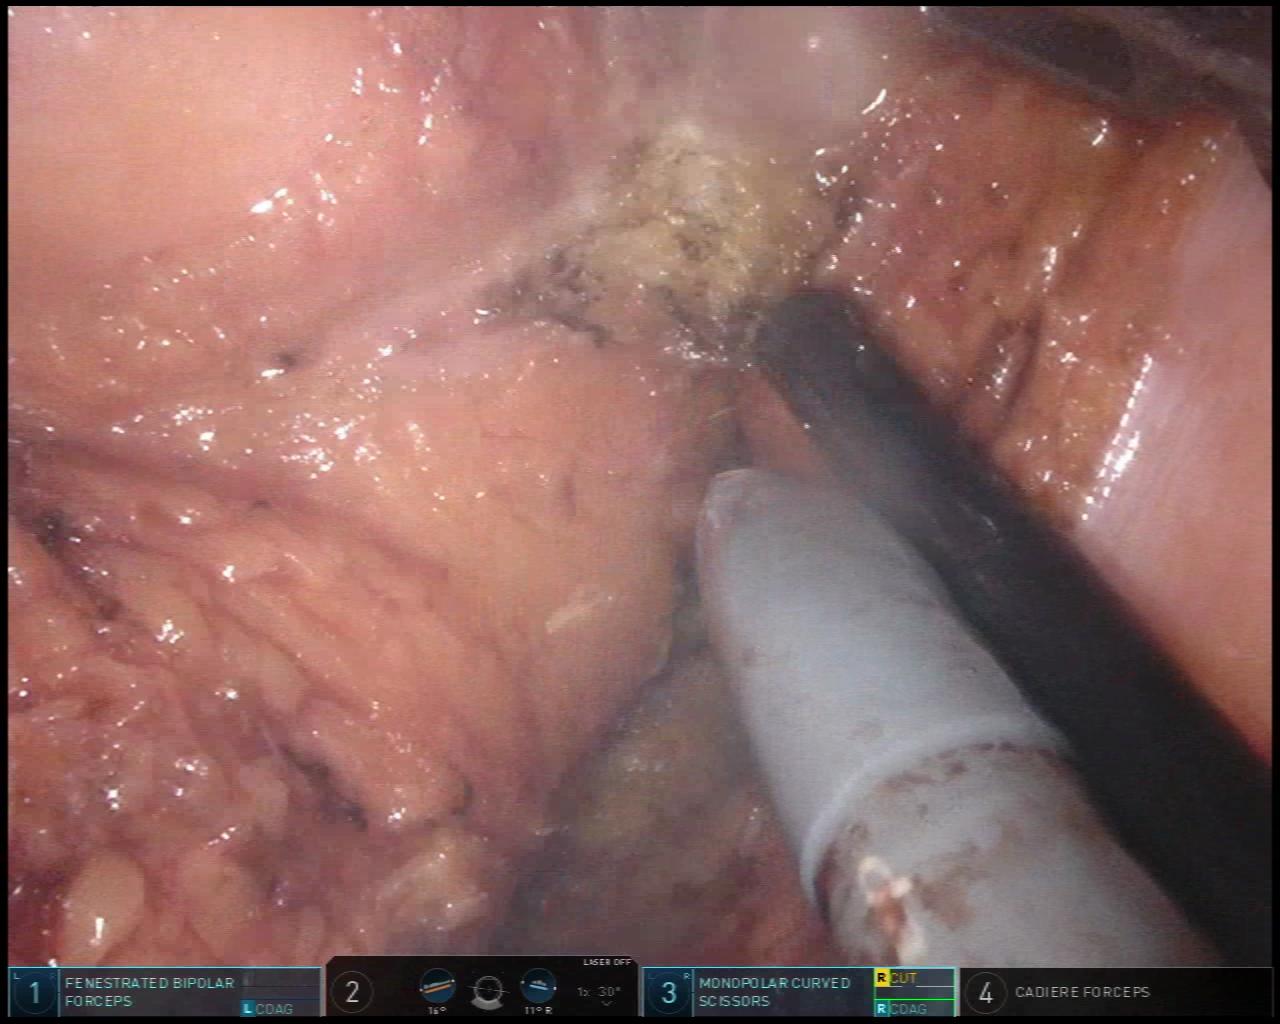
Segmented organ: vesicular_glands
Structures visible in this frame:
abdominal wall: no
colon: no
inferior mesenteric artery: no
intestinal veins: no
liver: no
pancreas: no
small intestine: no
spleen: no
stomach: no
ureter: no
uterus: no
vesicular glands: yes